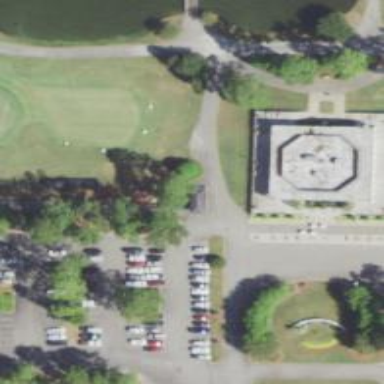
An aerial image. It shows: Path designated for golf carts.